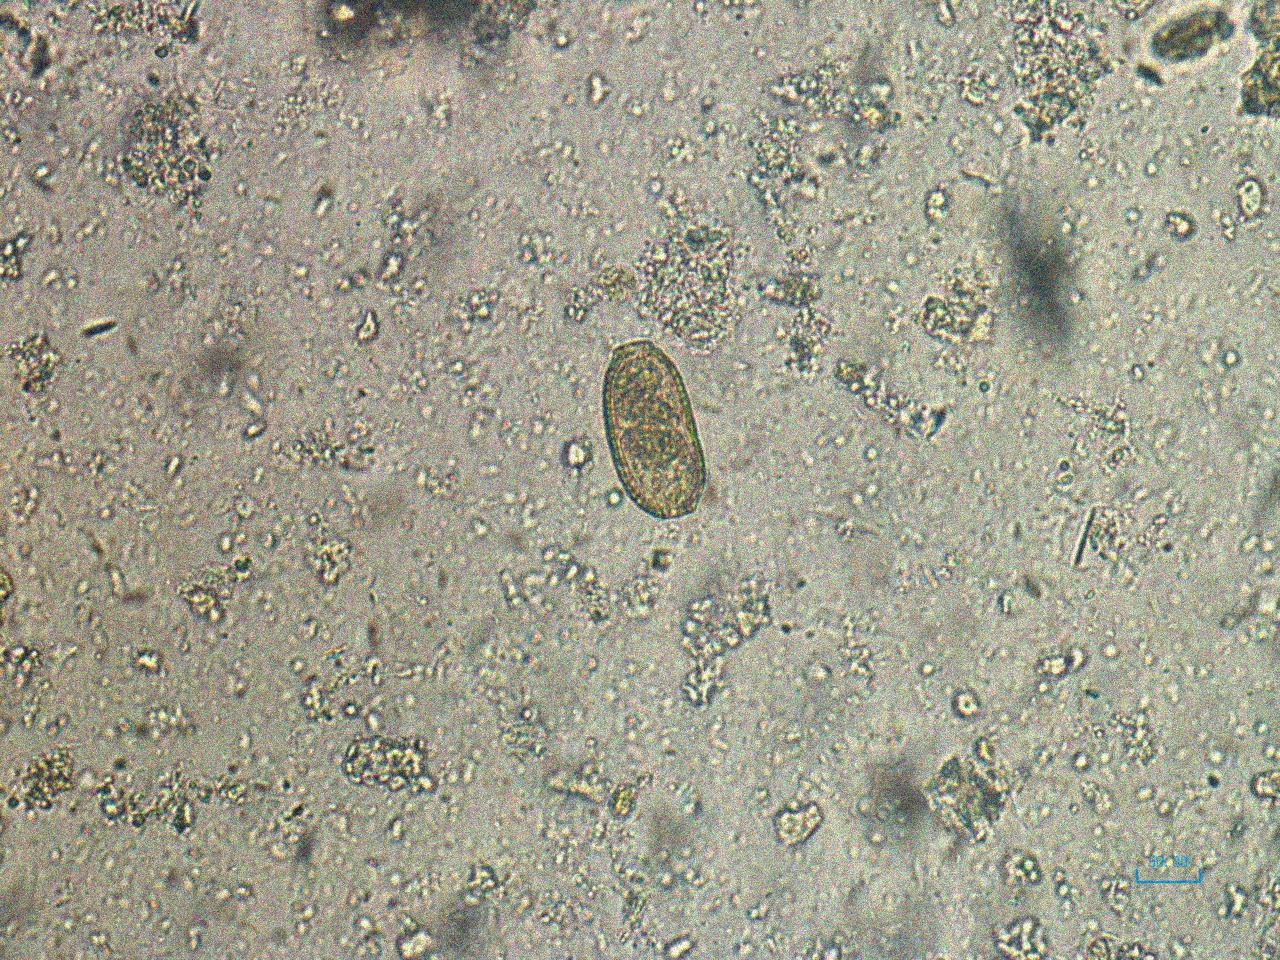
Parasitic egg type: Capillaria philippinensis